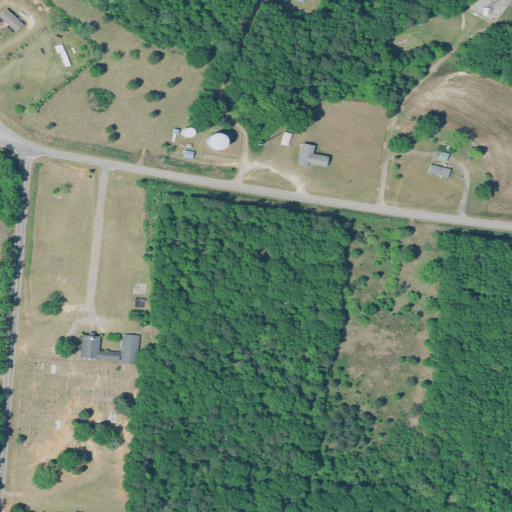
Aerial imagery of mountain in South Carolina named Spring Hill containing mixed forest, pasture, open development, evergreen forest, shrub, low intensity development, cultivated crops, medium intensity development, and grassland